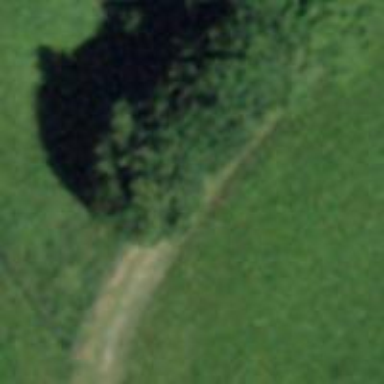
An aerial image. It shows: Dirt track road.